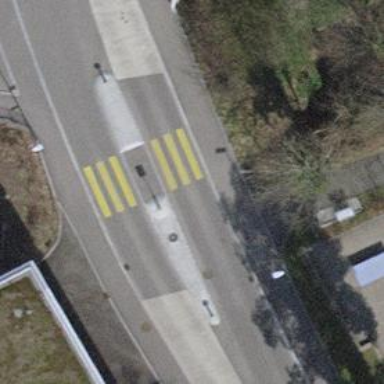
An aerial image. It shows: Uncontrolled zebra crossing with central island.